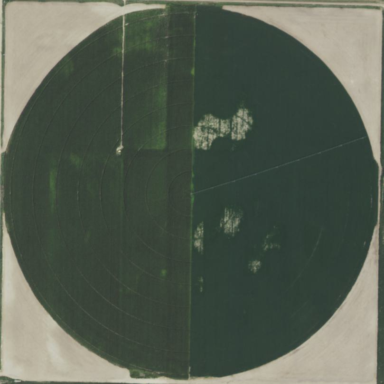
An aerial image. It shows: Farmland with pivot irrigation system.